Question: I'm new to memory management and have been playing around with Instruments in Leaks mode. This is my latest output and I was wondering if I could get some feedback from the SO community. It seems as if my total leak amount is quite high, even though the individual leaks are not that big (I think). Should I be concerned? Should I be looking to get rid of all of these leaks?
N.B. The app runs on the iPhone and doesn't use any network.

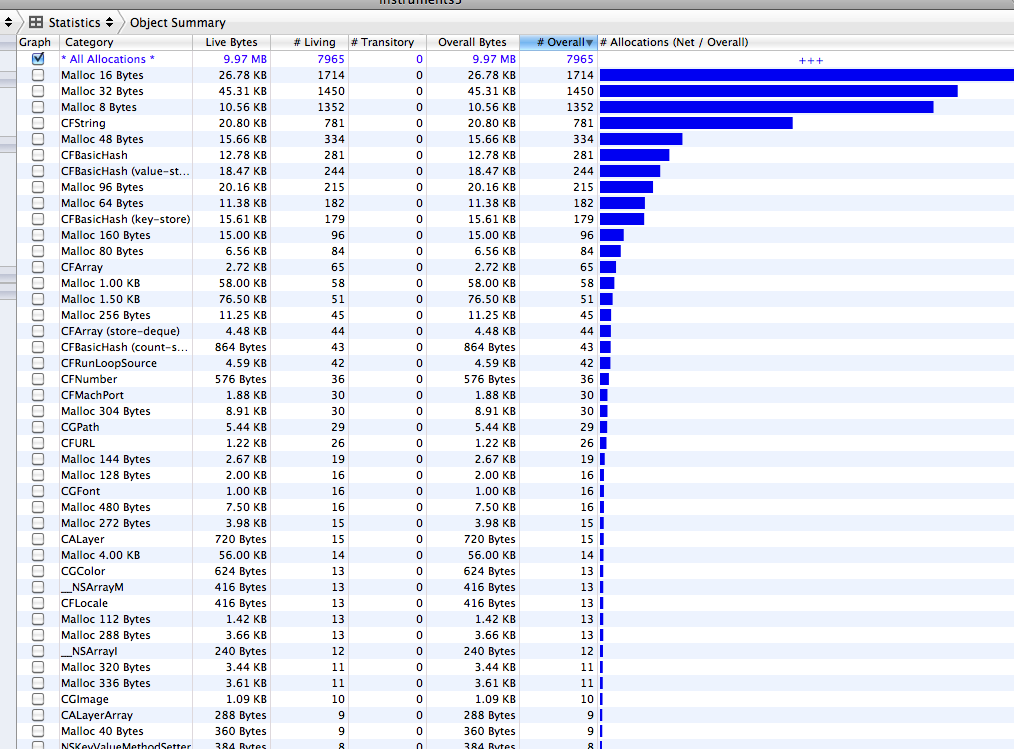
Answer: The screen you are looking at is not the Leaks. It is the memory allocations of your app.